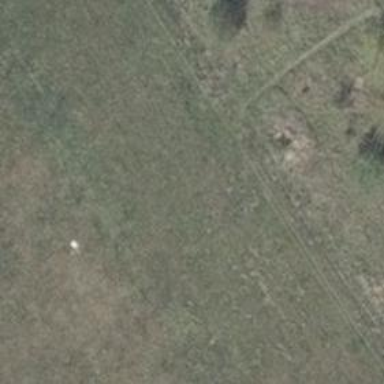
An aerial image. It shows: Path covered with grass.